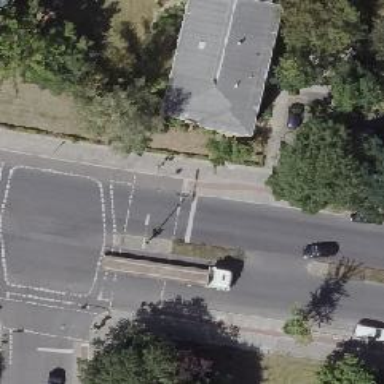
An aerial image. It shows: Asphalt footway with crossing equipped with traffic signals.